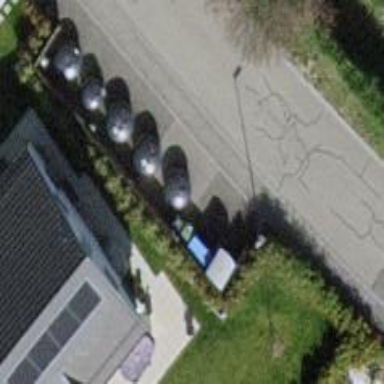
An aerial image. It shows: Recycling container for recycling.